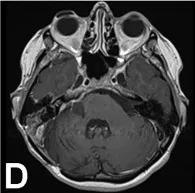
Magnetic resonance T1WI contrast enhanced images and photograph show treatment results in a 54-year old woman with facial nerve paresis after a subtotal resection of a vestibular schwannoma. Axial T1WI MR images show the results of a gross total resection with. Satisfactory facial nerve function.
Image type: radiology (mri)